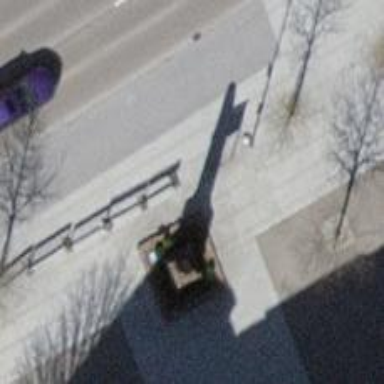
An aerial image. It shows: Bus stop with sheltered platform for public transport.